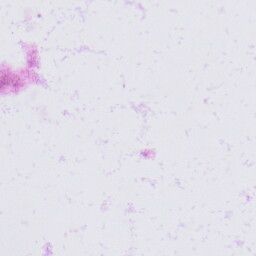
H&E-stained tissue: Prostate